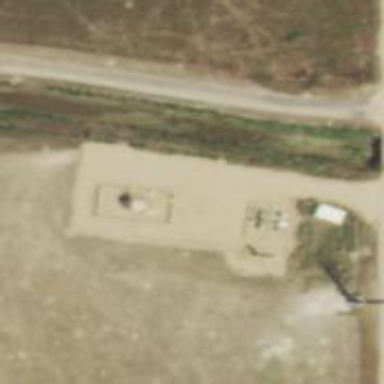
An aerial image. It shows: Storage tank with man-made structure.